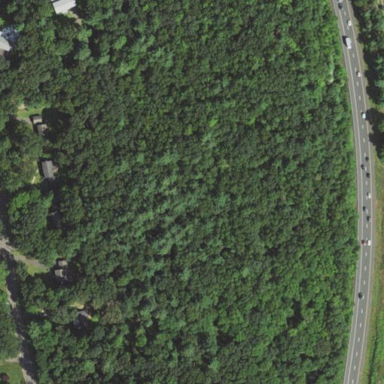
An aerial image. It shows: Nature reserve in woodland area.